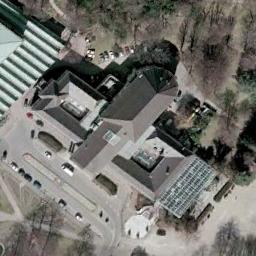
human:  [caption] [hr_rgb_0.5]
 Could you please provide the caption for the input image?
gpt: There is a church on the open place next to some trees and cars .

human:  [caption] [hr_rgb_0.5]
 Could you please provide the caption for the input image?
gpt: The church with a cross-shaped roof and a vacant lot is behind the church .

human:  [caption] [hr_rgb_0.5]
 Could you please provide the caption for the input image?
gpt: A gray-roofed church with many parked vehicles, Many trees and a road driving .

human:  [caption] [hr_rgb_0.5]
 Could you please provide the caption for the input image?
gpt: This is a church with a wood behind it .

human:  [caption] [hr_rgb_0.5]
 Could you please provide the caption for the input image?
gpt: There are many cars in the vacant lot next to the church .